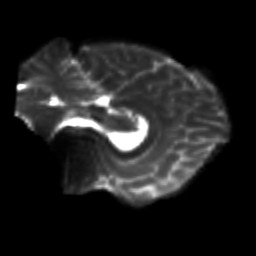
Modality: T2w
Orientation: sagittal
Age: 19
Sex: female
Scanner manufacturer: siemens
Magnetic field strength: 3 T
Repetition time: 3.5 s
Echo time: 0.125 s